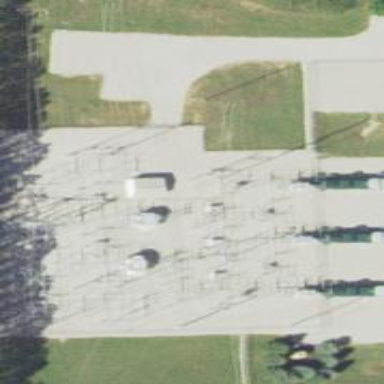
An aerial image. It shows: Switch for power supply.